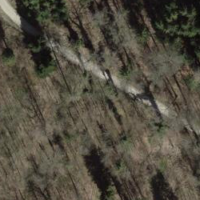
EUNIS habitat code: 41
Species observed at this site:
Lonicera acuminata